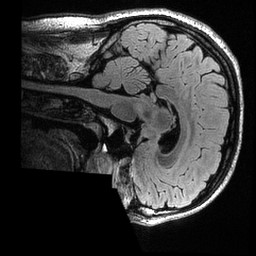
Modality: T2w
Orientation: sagittal
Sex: male
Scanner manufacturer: ge
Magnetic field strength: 3 T
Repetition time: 6 s
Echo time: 0.1285 s